Aerial crown-view tile of a tropical tree (Barro Colorado Island, Panama), acquired 20240716:
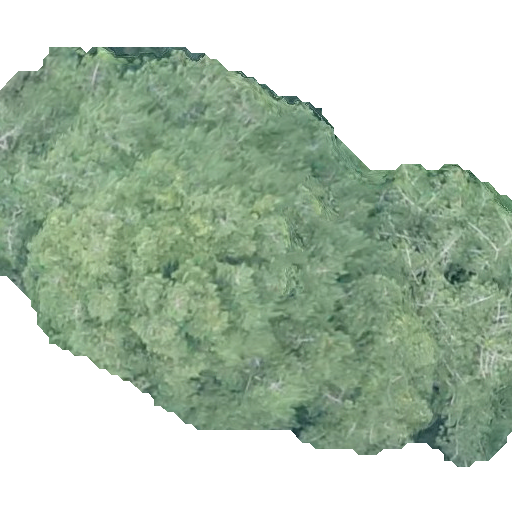
Species: Virola surinamensis
GBIF accepted scientific name: Virola surinamensis
Crown area: 262.894 m²